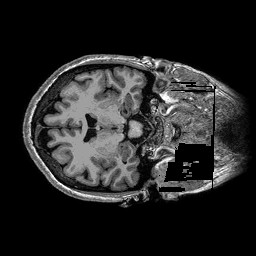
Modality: T1w
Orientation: axial
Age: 50
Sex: female